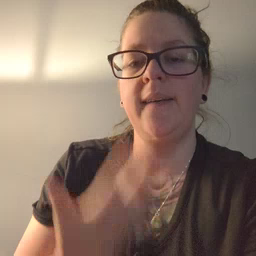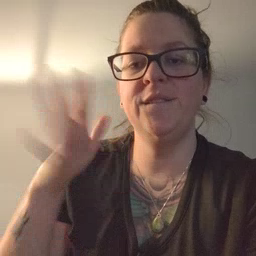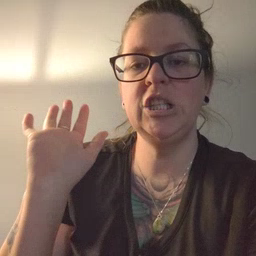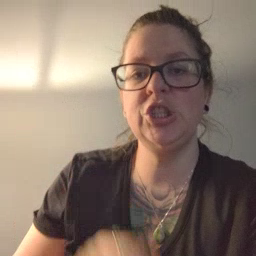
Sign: finish